RGB frame:
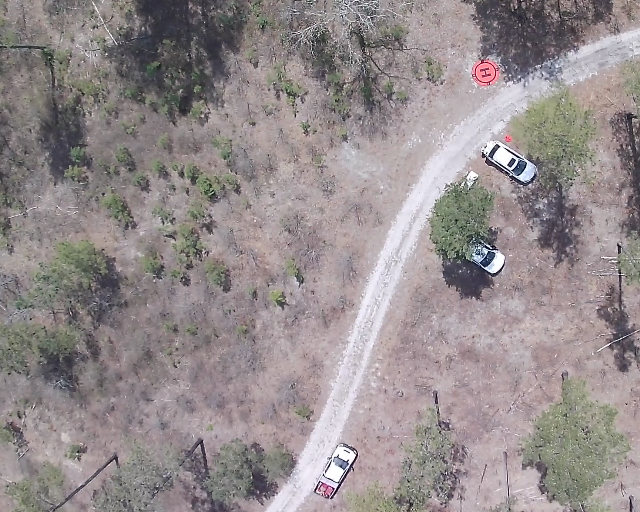
Thermal frame:
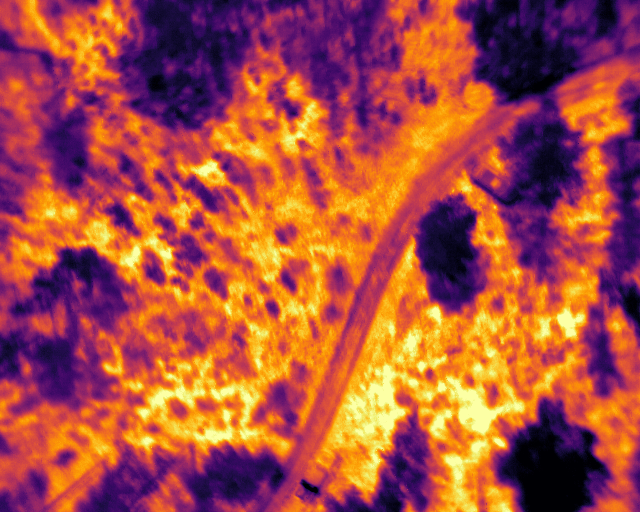
Captured: 2026-02-26 02:32:51
Pixels at or above 80 °C: 0 (fraction of frame: 0)